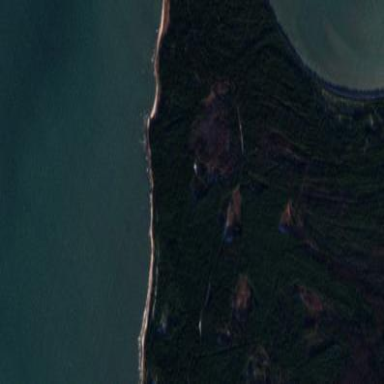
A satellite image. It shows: Scenic beach with natural beauty.